Question: I found that my project sets
'''
GCC_NO_COMMON_BLOCKS = NO
'''
under Apple LLVM Compiler 3.1 - Code Generation settings, as "No Common Blocks"

I would like to know:
Thanks a lot
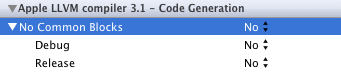
Answer: From Xcode's quick help:
> In C, allocate even uninitialized global variables in the data section
of the object file, rather than generating them as common blocks.
This has the effect that if the same variable is declared (without
extern ) in two different compilations, you will get an error when you
link them. The only reason this might be useful is if you wish to
verify that the program will work on other systems which always work
this way.
You can find the quick help in the right pane, under the "Show Quick Help Inspector" tab: